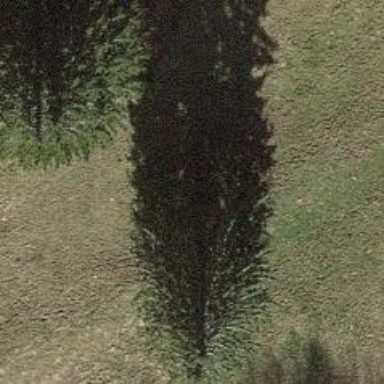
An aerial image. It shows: Single tag "natural: tree."